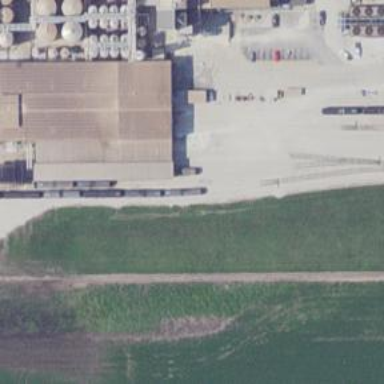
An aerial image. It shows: Rail spur service.